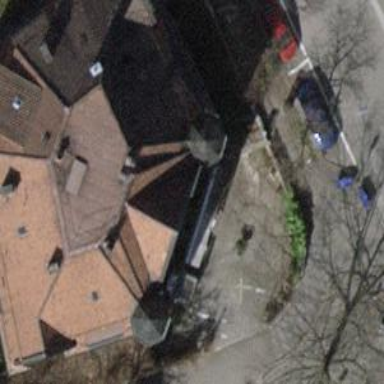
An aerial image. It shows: Restaurant.